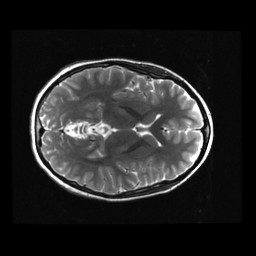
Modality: T2w
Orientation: axial
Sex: female
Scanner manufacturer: ge
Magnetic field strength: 3 T
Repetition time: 5 s
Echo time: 0.101 s